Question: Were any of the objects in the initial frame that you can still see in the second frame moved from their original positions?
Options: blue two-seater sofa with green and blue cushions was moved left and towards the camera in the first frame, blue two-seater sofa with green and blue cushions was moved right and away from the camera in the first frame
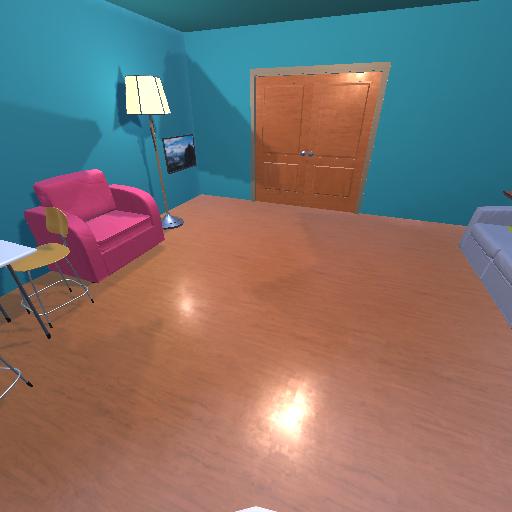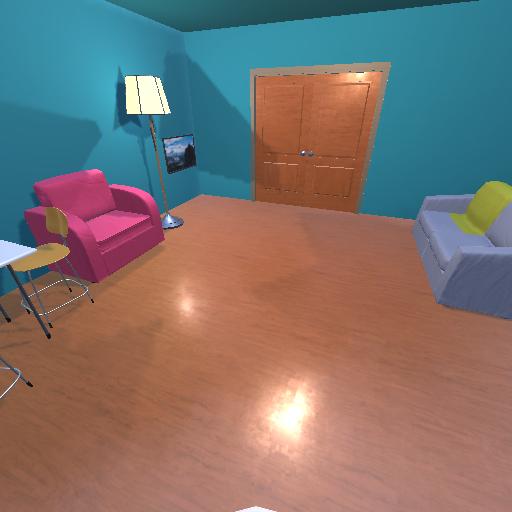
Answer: blue two-seater sofa with green and blue cushions was moved left and towards the camera in the first frame